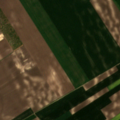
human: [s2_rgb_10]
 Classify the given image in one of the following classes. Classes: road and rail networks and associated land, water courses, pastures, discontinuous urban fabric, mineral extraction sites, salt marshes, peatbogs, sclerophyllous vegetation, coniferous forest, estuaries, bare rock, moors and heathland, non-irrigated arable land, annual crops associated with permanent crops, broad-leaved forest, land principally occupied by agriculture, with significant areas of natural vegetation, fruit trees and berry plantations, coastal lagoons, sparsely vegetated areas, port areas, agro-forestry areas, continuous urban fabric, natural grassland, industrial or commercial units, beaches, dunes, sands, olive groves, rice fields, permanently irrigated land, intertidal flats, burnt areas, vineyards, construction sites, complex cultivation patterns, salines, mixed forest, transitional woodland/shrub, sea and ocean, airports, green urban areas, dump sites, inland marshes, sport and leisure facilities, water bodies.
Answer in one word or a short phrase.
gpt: non-irrigated arable land